Brain MRI, t2w sequence, axial 2D slice.
Patient: age 37, sex F, weight 95 kg, height 1.95 m
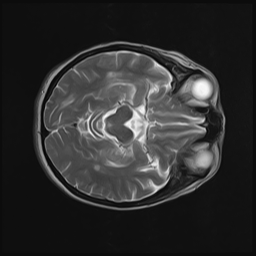